Question: I've been learning to design with OOD and stuck with a scenario.
I have a class 'User' which extends an abstract class 'Person'. Class 'Person' has a member with type 'Address'. 'User' only have Username and Password, and 'Address' have some string fields.
Now, I want to add a class 'Client' which can be a 'Person' or an 'Organization'(to be added). 'Client' will have some data also.
I thought about interfaces but they can have only methods. Can anyone help me with what will be the proper design?
I'm not following any pattern and coding with C#.NET.
---
## Update
I think I could not explain the scenario properly. Sorry for that. Please, have a look on the diagram. Here, the 'Client' class is what I want to add.

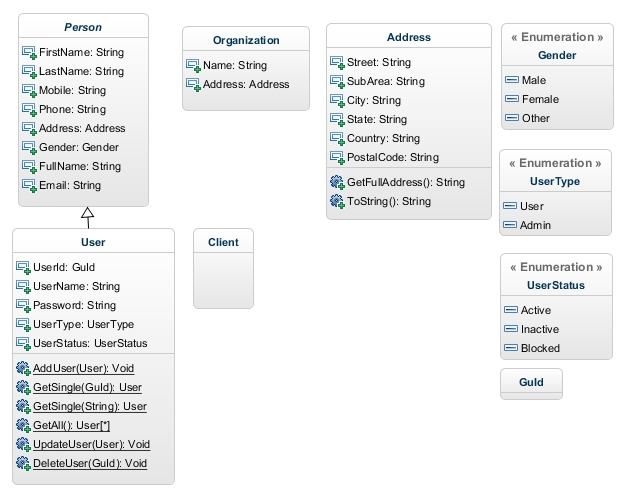
Answer: Try to work with composition. A person and an organization are not necessarily a user, although they both can HAVE an address or a user account. Actually they most likely have more than one of both.
If you think more in terms of HAS A and less in terms of IS A you can come up with more maintainable choices.
For instance you can have a
'''
class Address {
public string street {get; private set;}
public string city {get; private set;}
public AddressTypes AddressType {get; private set;} // an enum to differentiate
// "home address", "legal address"
...
}
'''
now, if you need to model the fact that both a 'Person' and a 'Organization' are things that must have 'Address'es, you can create an interface
'''
interface IAddressable {
IEnumerable<Address> {get;}
}
'''
and have both 'Person' and 'Organization' implement it. The same can be done with an 'Account' class that holds 'Username' and 'Password'.
Now 'Person' and 'Organization' don't need to BE 'User's, but they can both HAVE Accounts, Addresses and anything else you need. And you can force them to have these things via interfaces, as shown above.
As for 'Client', I can see your problem. You are tempted to say that "a Person (or an Organization) IS a Client". But in your design "a Person IS already a User" and you can't have Person inherit from two different base classes.
However, note that a Person is not necessarily a client. I'm not sure what a Client exactly is in your model, but let's assume it's someone with an Address and an Account who can be a Person or an Organization (and you want to know if it's one or the other).
You can do this in several ways, but one could be:
'''
abstract class Client : IAddressable, IWithAccount {
// implement IAddressable and IWithAccount
}
class PersonClient : Client
{
public PersonClient(Person person)
{
// make the Client's address refer to the Person's address
// make the Client's account refer to the Person's account
}
}
class OrganizationClient : Client
{
public OrganizationClient(Organization organization)
{
// make the Client's address refer to the Organization's address
// make the Client's account refer to the Organization's account
}
}
'''
the advantages are that:
- - 'StateClient'